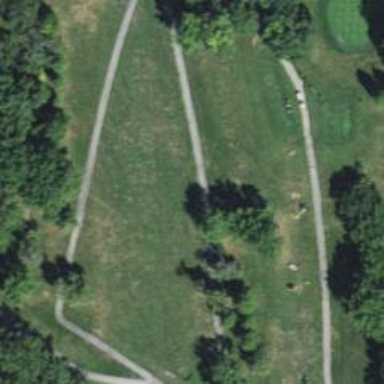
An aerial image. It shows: Service road used as golf cart path.